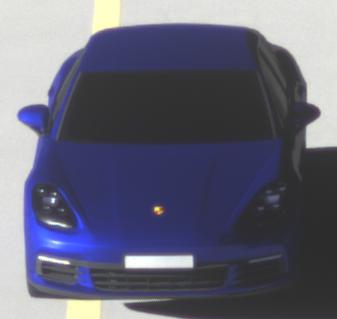
Make: Porsche
Model: Panamera
Detailed model: Panamera (971)
Model produced from: 2016/11
Model produced until: 2018/08
Doors: 5
Color: blue
Road condition: dry road
Daytime: sunrise or sunset
Contrast: high contrast